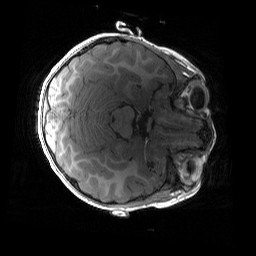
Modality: T1w
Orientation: axial
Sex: female
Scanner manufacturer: siemens
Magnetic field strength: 3 T
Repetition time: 1.9 s
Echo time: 0.00243 s